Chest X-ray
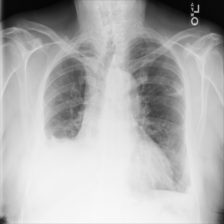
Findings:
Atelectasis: positive
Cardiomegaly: negative
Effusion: negative
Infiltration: negative
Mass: negative
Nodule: negative
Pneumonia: negative
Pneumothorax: negative
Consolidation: negative
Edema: negative
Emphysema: positive
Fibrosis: negative
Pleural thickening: negative
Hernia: negative